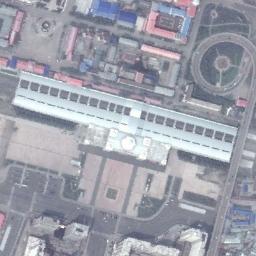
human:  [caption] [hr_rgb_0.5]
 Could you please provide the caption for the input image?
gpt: There is a railway station in the crowded city .

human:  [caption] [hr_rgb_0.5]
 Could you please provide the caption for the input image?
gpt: There are many buildings of different shapes and sizes beside the railway station .

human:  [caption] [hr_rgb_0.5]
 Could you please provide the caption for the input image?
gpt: The railway station has some railways and a white building and the railway station is between a park and a square .

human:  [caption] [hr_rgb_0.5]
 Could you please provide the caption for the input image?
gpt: The railway station is next to some buildings and grass .

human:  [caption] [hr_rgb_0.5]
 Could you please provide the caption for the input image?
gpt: There are some buildings beside the railway station .